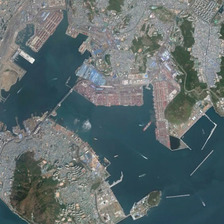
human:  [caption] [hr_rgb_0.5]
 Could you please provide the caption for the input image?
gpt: some boats are in a large port surrounded by many buildings .

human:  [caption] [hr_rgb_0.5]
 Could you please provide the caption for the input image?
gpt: some boats are in a large port surrounded by many buildings .

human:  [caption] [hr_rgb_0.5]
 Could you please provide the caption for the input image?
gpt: some boats are in a large port surrounded by many buildings .

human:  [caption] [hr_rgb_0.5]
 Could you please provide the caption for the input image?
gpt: some boats are in a large port surrounded by many buildings .

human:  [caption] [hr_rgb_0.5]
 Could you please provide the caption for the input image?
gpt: some boats are in a large port surrounded by many buildings .